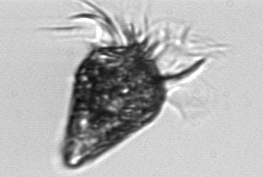
Label: Ciliophora